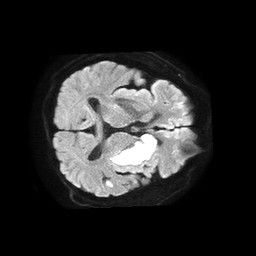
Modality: TRACE
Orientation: axial
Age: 59
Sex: male
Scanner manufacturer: philips
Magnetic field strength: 1.5 T
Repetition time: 4.6 s
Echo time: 0.08941 s